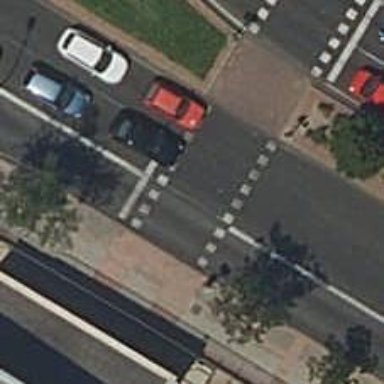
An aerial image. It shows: Road crossing with traffic signals.